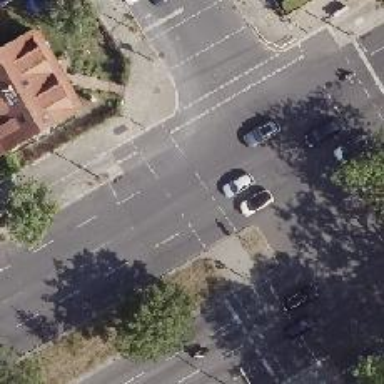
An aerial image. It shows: Road crossing with traffic signals.